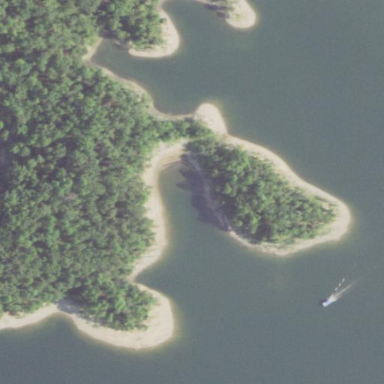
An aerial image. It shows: Islet surrounded by forest.